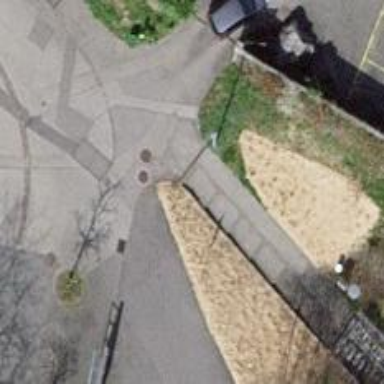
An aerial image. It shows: Set of steps on the road.